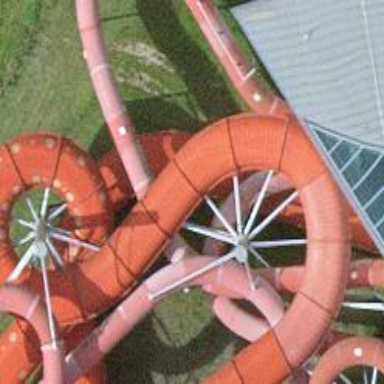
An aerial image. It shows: Water slide attraction.